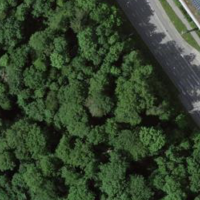
EUNIS habitat code: 41
Species observed at this site:
Fagus sylvatica